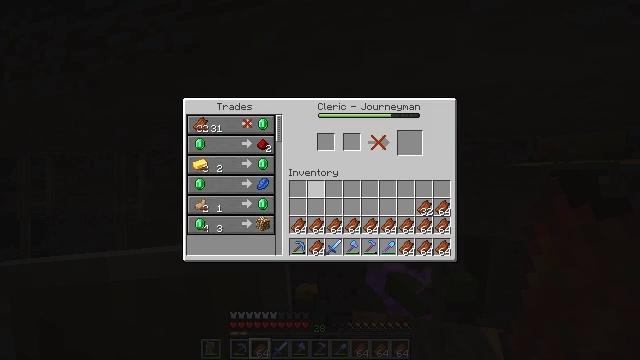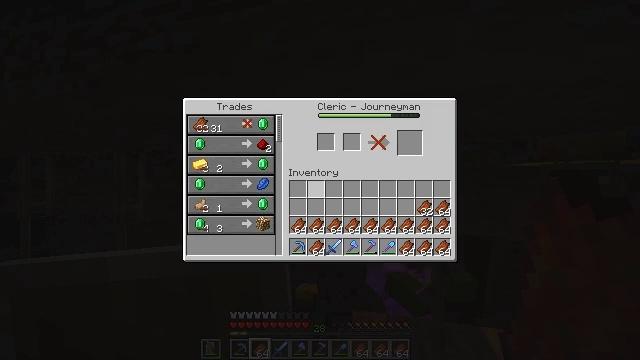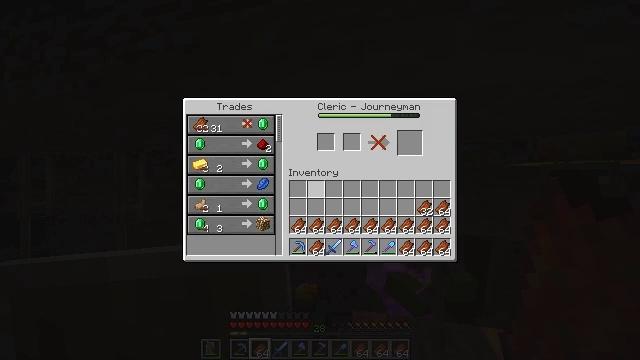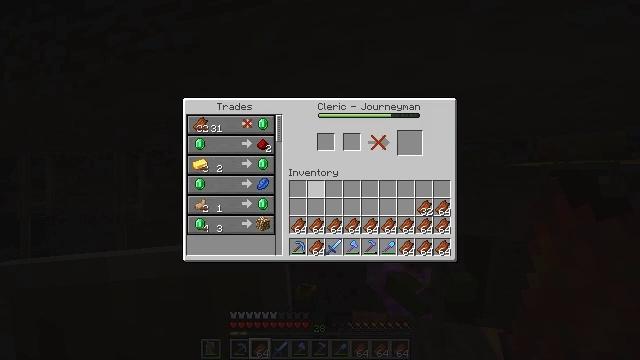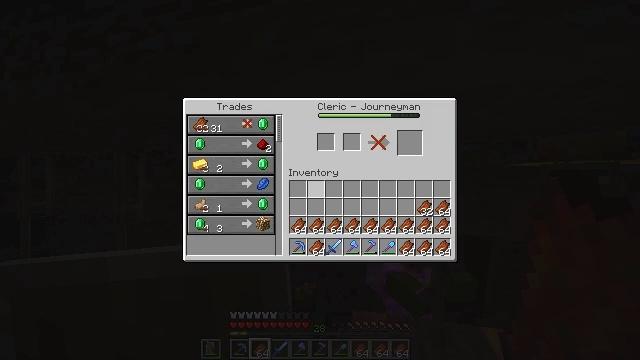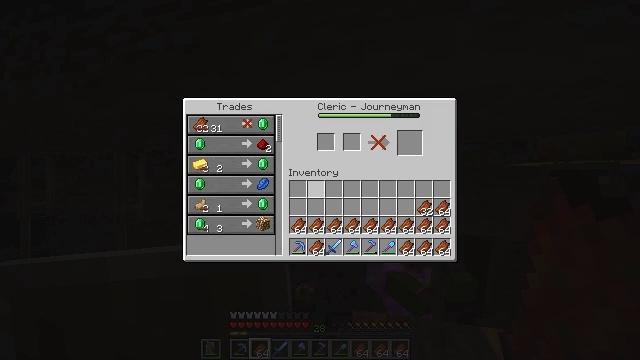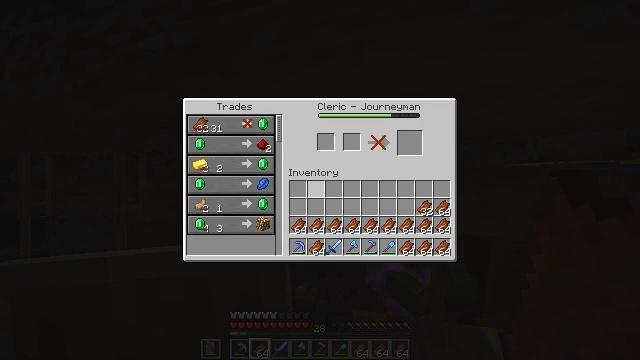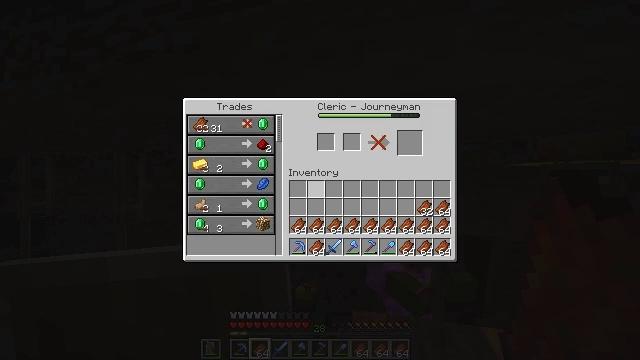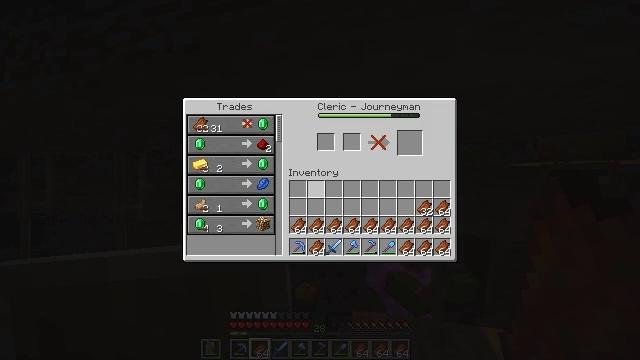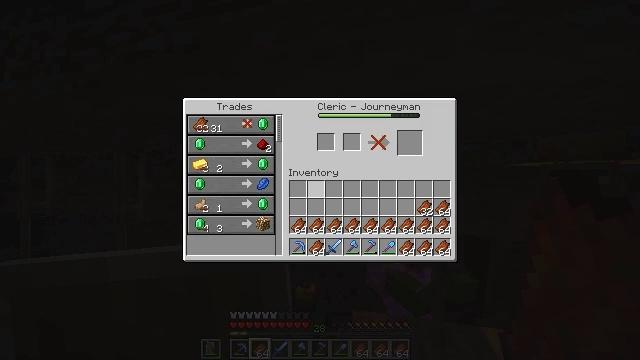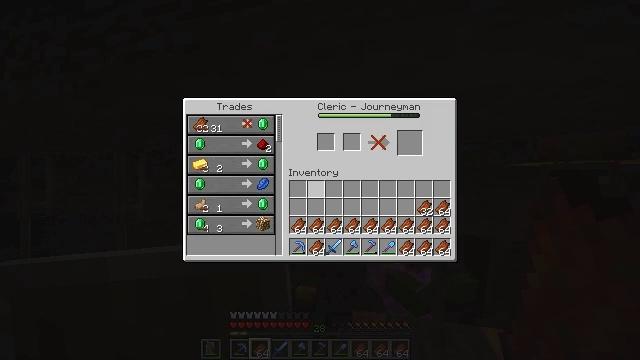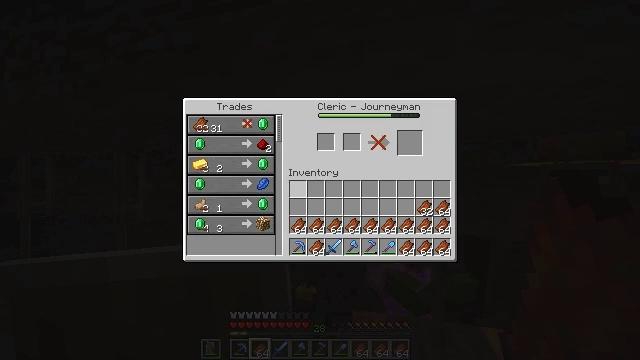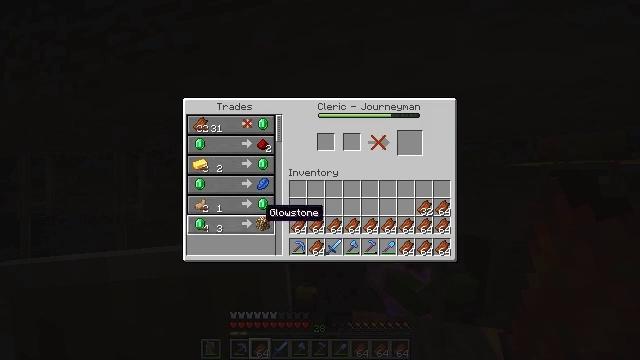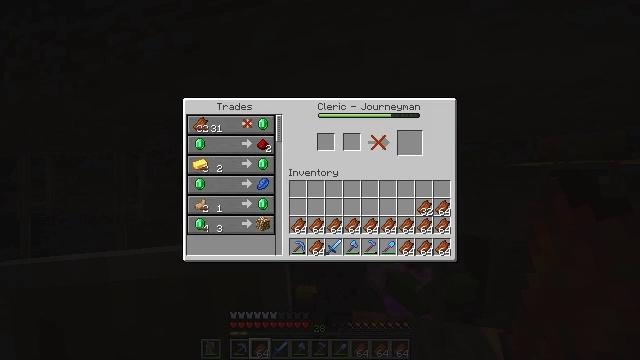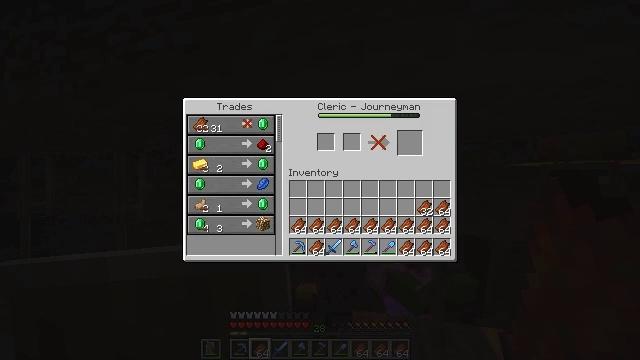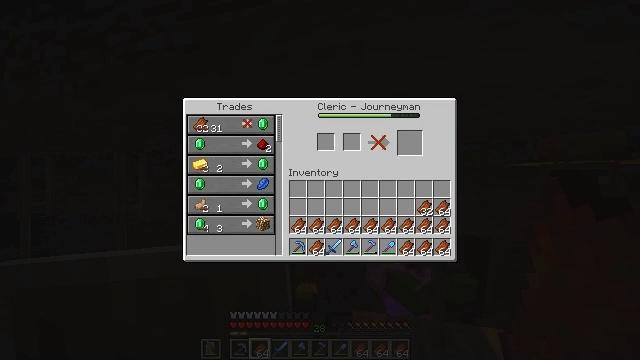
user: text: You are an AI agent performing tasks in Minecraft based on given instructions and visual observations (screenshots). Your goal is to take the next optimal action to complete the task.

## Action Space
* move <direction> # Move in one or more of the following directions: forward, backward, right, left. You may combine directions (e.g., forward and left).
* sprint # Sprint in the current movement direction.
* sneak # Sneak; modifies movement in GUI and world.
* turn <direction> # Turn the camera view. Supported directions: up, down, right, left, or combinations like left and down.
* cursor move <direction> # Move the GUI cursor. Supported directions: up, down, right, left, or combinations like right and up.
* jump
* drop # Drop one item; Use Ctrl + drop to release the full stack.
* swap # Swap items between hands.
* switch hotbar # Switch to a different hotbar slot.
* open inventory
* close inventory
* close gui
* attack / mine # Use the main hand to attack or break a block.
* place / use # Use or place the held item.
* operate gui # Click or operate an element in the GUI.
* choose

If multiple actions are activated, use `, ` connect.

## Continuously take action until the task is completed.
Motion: motion action
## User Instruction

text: Attack the blue shulker box to gather it.
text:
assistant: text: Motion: no_op
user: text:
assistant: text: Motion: no_op
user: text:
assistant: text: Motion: no_op
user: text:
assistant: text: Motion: no_op
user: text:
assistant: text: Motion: no_op
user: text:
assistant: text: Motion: no_op
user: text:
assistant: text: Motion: no_op
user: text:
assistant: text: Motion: no_op
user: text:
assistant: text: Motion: no_op
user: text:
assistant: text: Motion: no_op
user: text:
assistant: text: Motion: turn left and down
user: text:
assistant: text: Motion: turn left and down
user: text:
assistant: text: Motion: turn left and down
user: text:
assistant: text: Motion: no_op
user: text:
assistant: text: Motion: no_op
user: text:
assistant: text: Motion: no_op
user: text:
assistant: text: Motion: no_op
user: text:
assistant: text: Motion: no_op
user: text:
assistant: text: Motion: no_op
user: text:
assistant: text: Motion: no_op
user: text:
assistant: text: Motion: no_op
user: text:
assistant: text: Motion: open inventory
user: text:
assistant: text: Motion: open inventory
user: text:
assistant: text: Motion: open inventory
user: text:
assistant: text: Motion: open inventory
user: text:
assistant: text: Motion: turn down
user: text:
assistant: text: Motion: turn left and down
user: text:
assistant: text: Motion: turn left and down
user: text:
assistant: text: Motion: move back, turn left and down
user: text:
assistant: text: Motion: move back, turn left and down